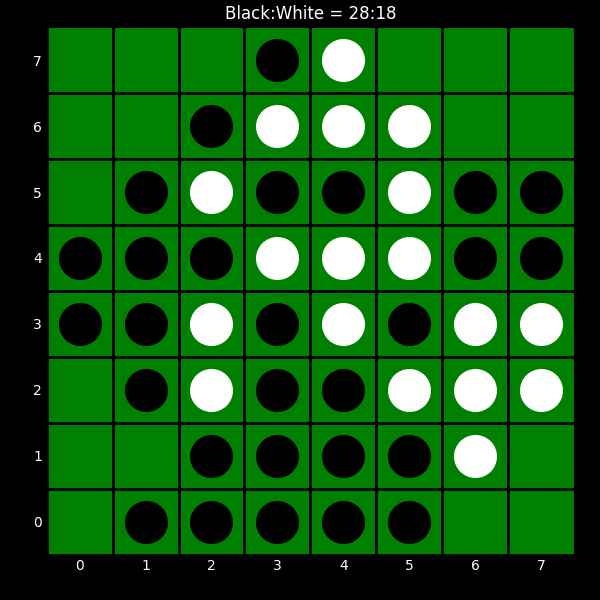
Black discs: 28
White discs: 18